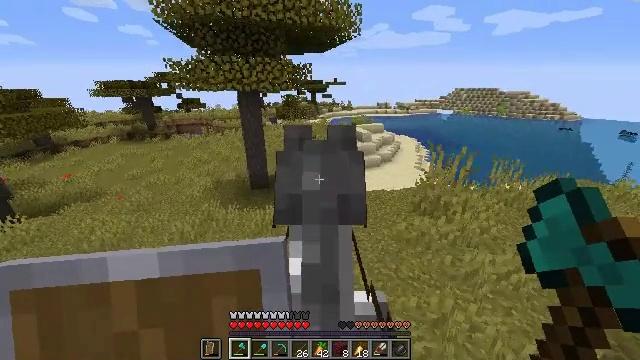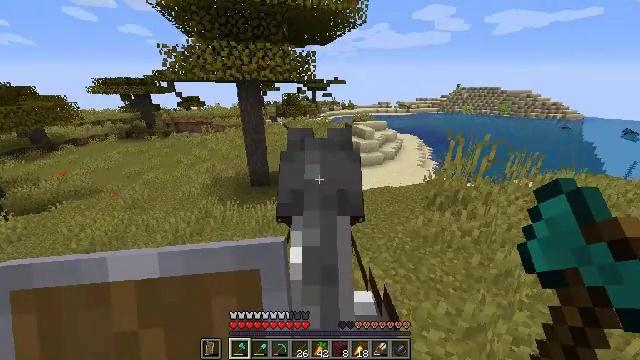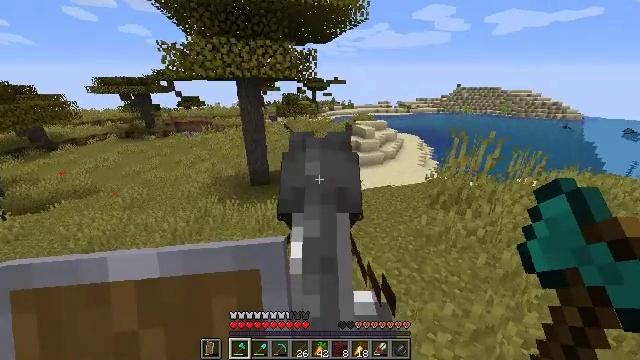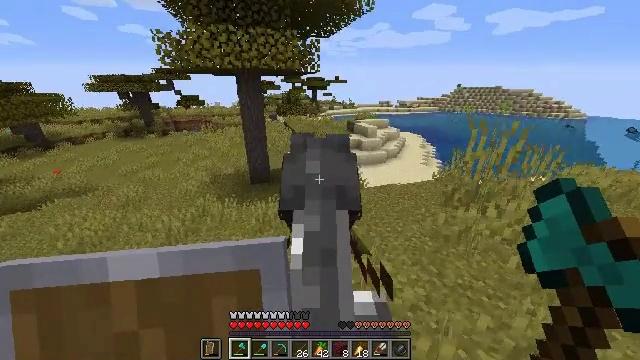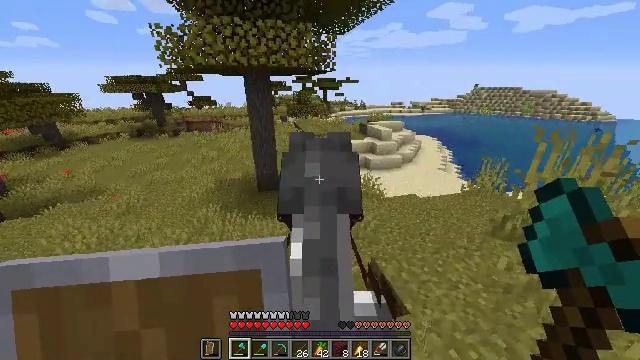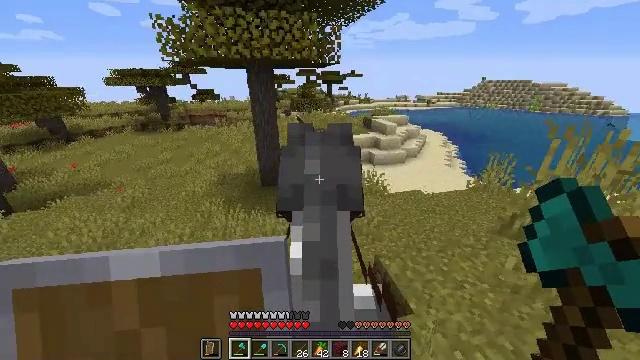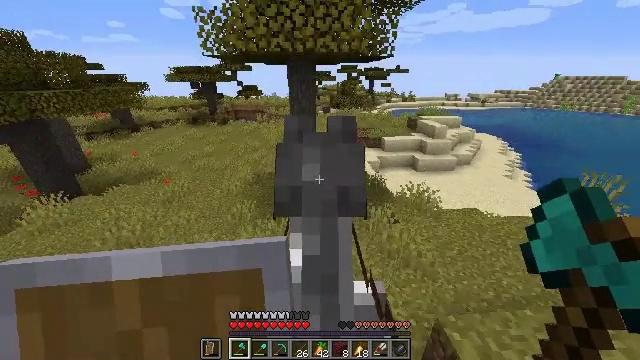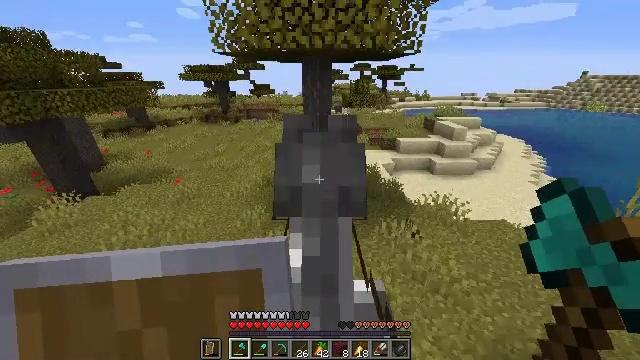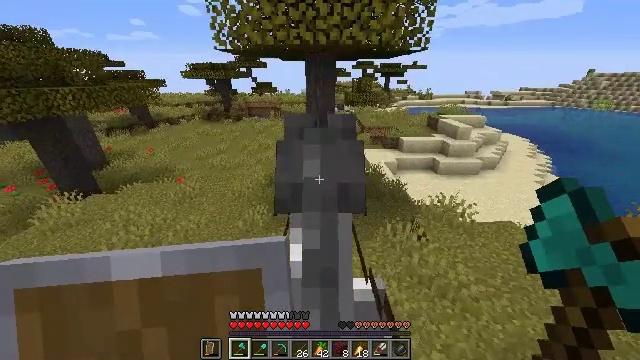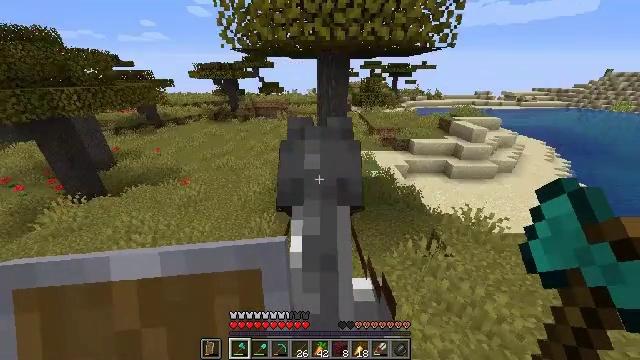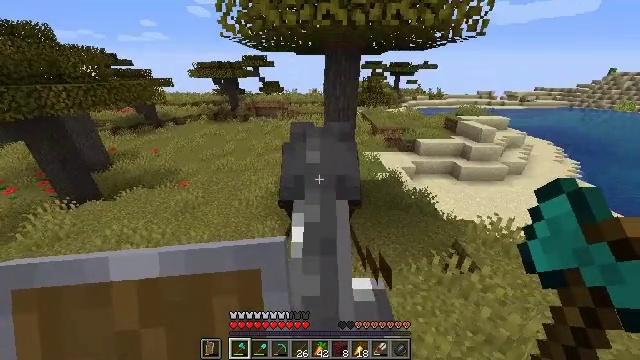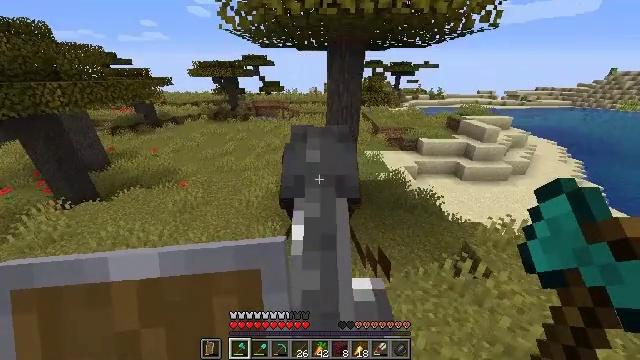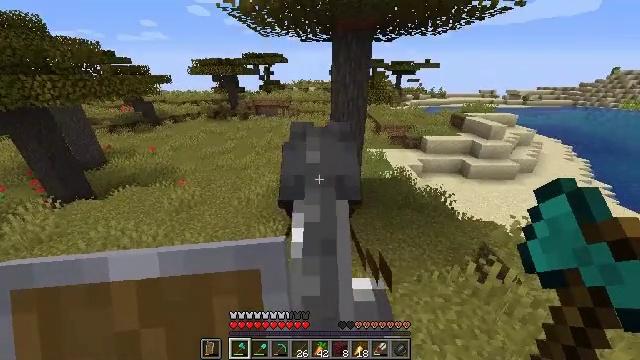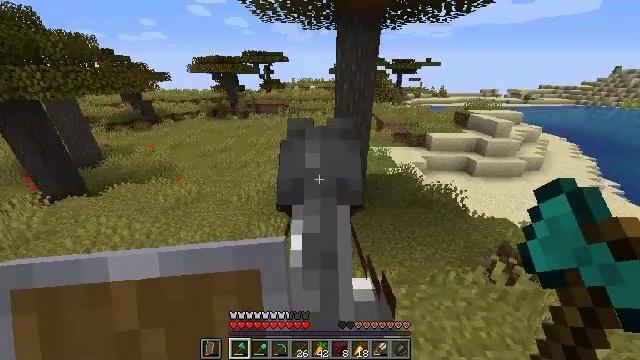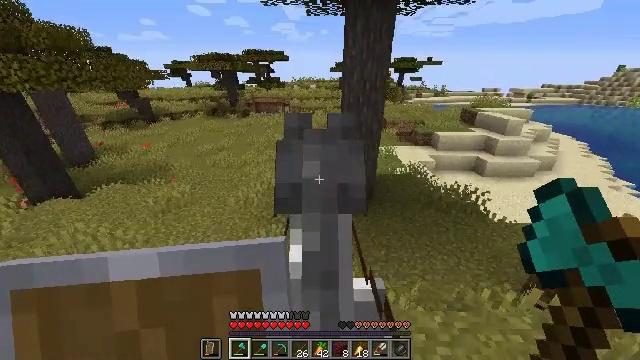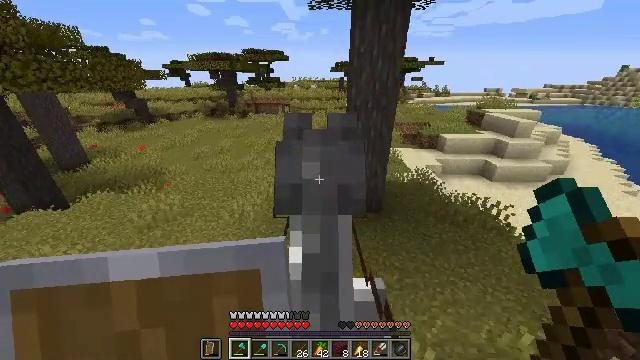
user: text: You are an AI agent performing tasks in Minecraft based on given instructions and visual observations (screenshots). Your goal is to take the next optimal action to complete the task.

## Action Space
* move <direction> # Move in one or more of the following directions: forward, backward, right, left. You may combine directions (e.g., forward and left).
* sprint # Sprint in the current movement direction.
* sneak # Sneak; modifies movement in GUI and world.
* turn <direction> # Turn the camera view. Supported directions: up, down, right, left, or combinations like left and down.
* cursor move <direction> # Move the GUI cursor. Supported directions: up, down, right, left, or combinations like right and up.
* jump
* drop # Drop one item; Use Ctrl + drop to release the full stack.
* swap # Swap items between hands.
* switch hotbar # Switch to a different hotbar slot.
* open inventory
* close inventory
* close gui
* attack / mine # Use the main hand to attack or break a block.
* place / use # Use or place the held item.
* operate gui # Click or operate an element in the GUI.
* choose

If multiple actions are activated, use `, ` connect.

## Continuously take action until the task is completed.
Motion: motion action
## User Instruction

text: Collect sand to make glass.
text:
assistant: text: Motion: move forward and move left, sprint
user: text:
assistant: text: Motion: move forward, sprint
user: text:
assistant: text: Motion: move forward, sprint
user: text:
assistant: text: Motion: move forward, sprint, turn left
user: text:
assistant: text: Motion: move forward and move left, sprint, turn left and down
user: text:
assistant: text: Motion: move forward and move left, sprint, turn left
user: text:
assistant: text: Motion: move forward and move left, sprint, turn left
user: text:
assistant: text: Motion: move forward and move left, sprint, turn left
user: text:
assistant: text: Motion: move forward and move left, sprint
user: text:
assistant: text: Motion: move forward and move left, sprint
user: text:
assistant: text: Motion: move forward and move left, sprint
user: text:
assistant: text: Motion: move forward, sprint
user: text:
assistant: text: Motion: move forward, sprint
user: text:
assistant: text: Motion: move forward, sprint
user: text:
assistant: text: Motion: move forward, sprint
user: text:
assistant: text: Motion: move forward and move left, sprint
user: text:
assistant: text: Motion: move forward and move left, sprint
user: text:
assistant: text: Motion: move forward and move left, sprint
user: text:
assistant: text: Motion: move forward and move left, sprint, turn up
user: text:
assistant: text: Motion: move forward and move left, sprint
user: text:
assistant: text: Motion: move forward, sprint
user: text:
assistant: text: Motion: move forward, sprint
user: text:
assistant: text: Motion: move forward, sprint
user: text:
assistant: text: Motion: move forward, sprint
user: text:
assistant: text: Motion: move forward, sprint
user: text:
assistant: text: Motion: move forward, sprint
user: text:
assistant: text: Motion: move forward, sprint, turn left
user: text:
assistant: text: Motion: move forward, sprint, turn left
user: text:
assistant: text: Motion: move forward and move right, sprint
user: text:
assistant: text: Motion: move forward and move right, sprint